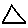
Label: triangle